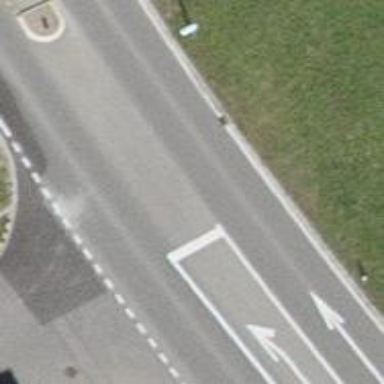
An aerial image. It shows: Secondary road with asphalt surface and no sidewalk.